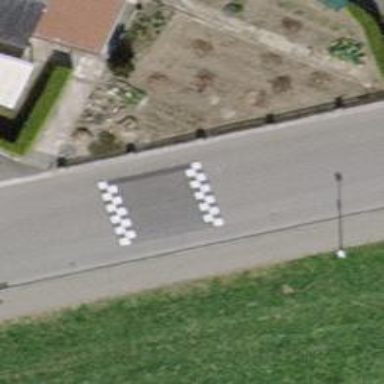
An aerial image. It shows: Traffic calming hump on the road.